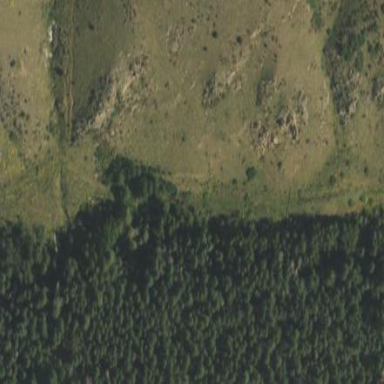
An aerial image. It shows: Dense broadleaved deciduous woodland with high density of trees.